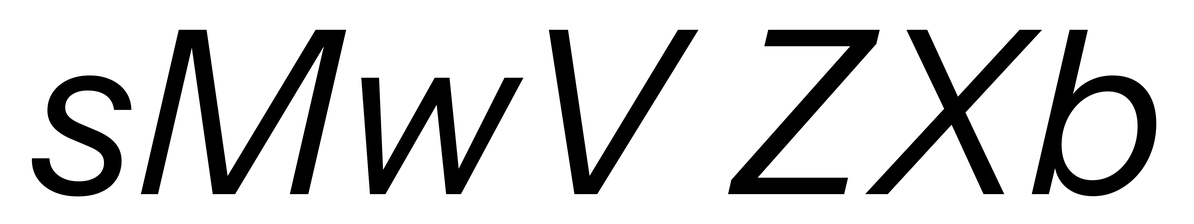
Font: InstrumentSans-Italic_Italic